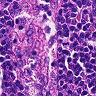
Metastatic tissue present: no